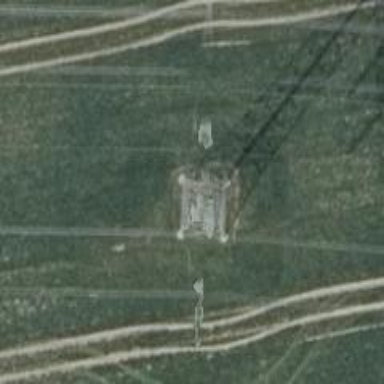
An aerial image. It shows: Power tower.